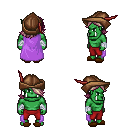
a pixel art fantasy rpg character, male body template, orc, green skin, lavender cape, red pants, white blonde swoop hairstyle, leather cap, white cloth bandages, brown slippers, four views (front, back, left, right), 2x2 character sprite sheet, small pixel art, hard edges, no anti-aliasing